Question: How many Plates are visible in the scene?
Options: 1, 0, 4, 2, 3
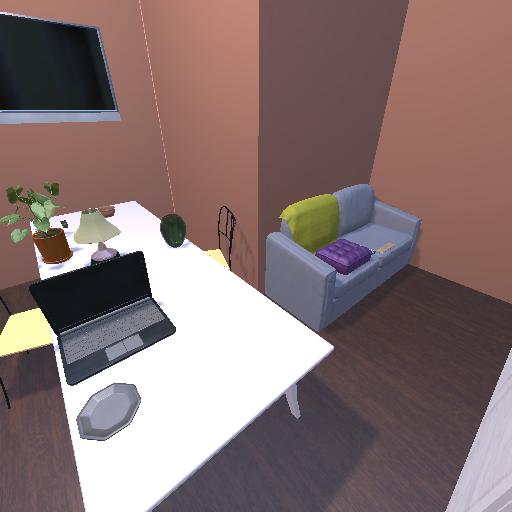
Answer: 1